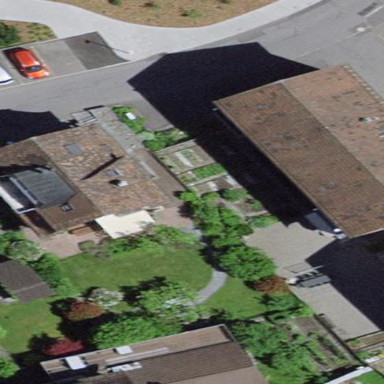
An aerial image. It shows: Detached building.